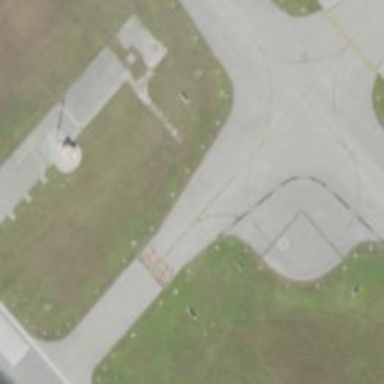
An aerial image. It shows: View of taxiway at the airport.